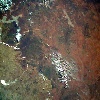
Label: land